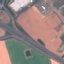
Land use / land cover class: Highway